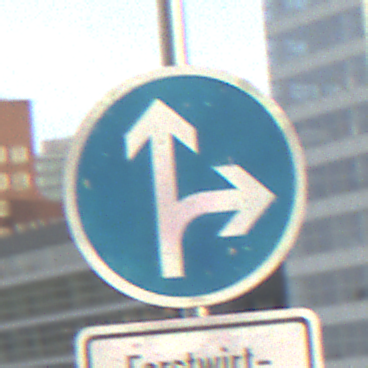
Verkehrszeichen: VorgeschriebeneFahrtrichtungGeradeausOderRechts
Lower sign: BesondereFahrzeugeUndTransportgueter7
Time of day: SunriseSunset
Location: Outdoor (Urban)
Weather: PartlyCloudy
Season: NotSpecified
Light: Natural